Question: My search results' screenshot:

Help me to get similar columns or fixed column for every content. It expands when length of song name increases.
My table code is simple:
'''
<table id="dataTable" border="1" width="70%" cellspacing="0" cellpadding="5">
<thead>
<tr>
<th><font color="green"><?php echo $MusicTitle;?></font></th>
<th><font color="red"><?php echo $p['bit'];?></font></th>
<th><a class="orange" href="<?php echo $p['url'];?>">Download</a></th>
</tr>
</thead>
'''
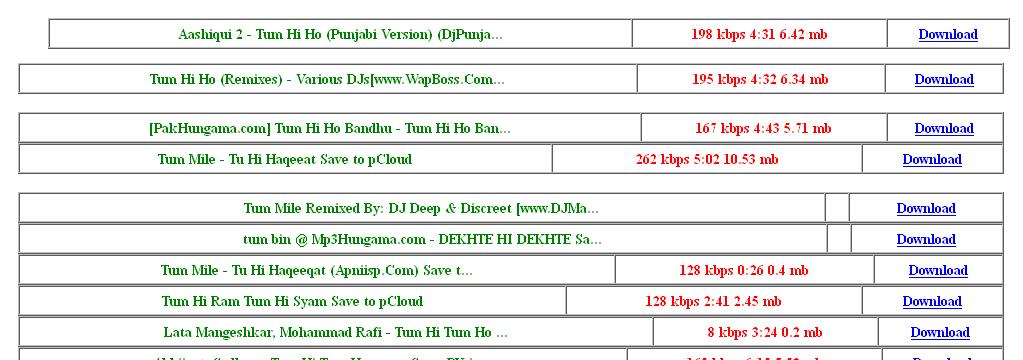
Answer: Although stackoverflow isn't the place where dreams of lazy people should come true. Well, let's say I'm doing this as an exception:
- <URL>'<td>'- 'cellpadding''font'
Here's my cleaned up approach on your structure:
HTML:
'''
<table id="dataTable" cellspacing="0">
<thead>
<tr>
<th>Music Title</th>
<th>Bitrate/File Size</th>
<th>Download Link</th>
</tr>
</thead>
<tbody>
<tr>
<td><?php echo $MusicTitle;?></td>
<td><?php echo $p['bit'];?></td>
<td><a href="<?php echo $p['url'];?>">Download</a></td>
</tr>
</tbody>
'''
CSS:
'''
#dataTable { /* cellspacing is still necessary on '<table>' */
width: 70%;
border: 1px solid #000;
border-collapse: collapse;
-webkit-hyphens: auto;
-moz-hyphens: auto;
hyphens: auto;
table-layout: fixed;
white-space: pre;
white-space: -moz-pre-wrap; /* Firefox 1.0-2.0 */
white-space: -o-pre-wrap; /* Opera 7 */
white-space: -pre-wrap; /* Opera 4-6 */
white-space: pre-wrap; /* CSS 3 */
white-space: pre\9; /* IE7+ */
word-wrap: break-word; /* IE 5.5-7 */
word-break: break-all; /* Webkit */
white-space: normal;
}
#dataTable th {
padding: 5px;
}
#dataTable th:nth-child(1) {
color: #0F0;
}
#dataTable th:nth-child(2) {
color: #F00;
}
#dataTable td {
border: 1px solid #000;
padding: 5px;
font-weight: bold;
text-align: center;
}
#dataTable td:first-child {
text-align: left;
}
'''
See also <URL>